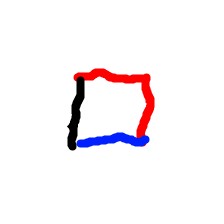
Shape: square